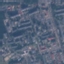
Label: Residential